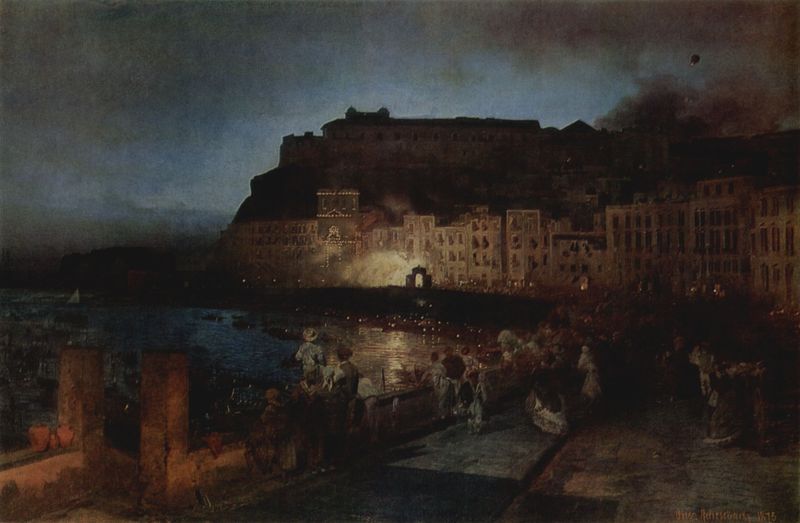
Titel: Feuerwerk in Neapel
Künstler: Oswald Achenbach
Standort: Sankt Petersburg
Institution: Eremitage
Schlagwörter: berg, blau, dunkel, feuer, gemälde, himmel, mann, meer, schatten, wasser, wolken, fluss, frauen, menschen, see, stadt, ufer, abend, braun, fenster, frau, hut, licht, lichter, männer, nacht, schwarz, strasse, zeichnung, gebäude, haus, rot, schloss, weg, beige, fest, malerei, feier, steine, schauen, öl, horizont, häuser, hügel, spiegelung, brücke, rauch, kind, boot, boote, kinder, turm, krug, bewölkt, küste, schiff, schiffe, segel, segelboot, bogen, fassade, fassaden, vedute, venedig, zuschauer, fischer, segelschiff, abends, mauer, dunst, beleuchtung, hafen, kai, promenade, brand, treppe, mondlicht, tor, bucht, segelboote, betrachter, burg, palast, mole, festung, gehweg, trottoir, auflauf, betrachten, krüge, mauern, mittelalter, etagen, lichtquelle, fontäne, spektakel, lichtschein, menschenauflauf, straßr, hydrant, nachtstück, brennende, lihct, nachtansicht, stadtbrand, stadtansicht bei nacht